Question: I'm trying to pad a varchar field in Snowflake with spaces. I'm using the repeat function. LPAD function was similarly disappointing.
'''
select concat('|', repeat(' ',10), '|') concat_result
union
select concat('|', repeat('_',10), '|')
'''

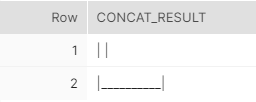
Answer: This is a product of the UI, not what is happening in the data. Try this and you'll see what I mean:
'''
SELECT LENGTH( concat('|', repeat(' ',10), '|') );
'''
Result: 12